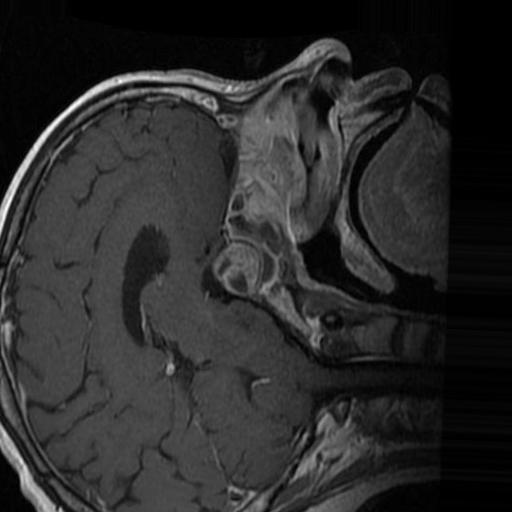
Label: brain_tumor